Interaction volume radius: 5 \u00c5
Interaction volume height: 20 \u00c5
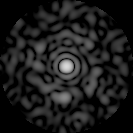
Disorder parameter: 0.8069